Interaction volume radius: 10 \u00c5
Interaction volume height: 35 \u00c5
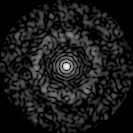
Disorder parameter: 0.8563